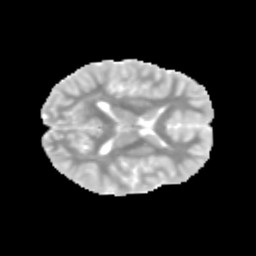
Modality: MD
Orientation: axial
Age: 12
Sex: male
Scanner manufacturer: siemens
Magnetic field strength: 3 T
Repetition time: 3.8 s
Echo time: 0.07 s